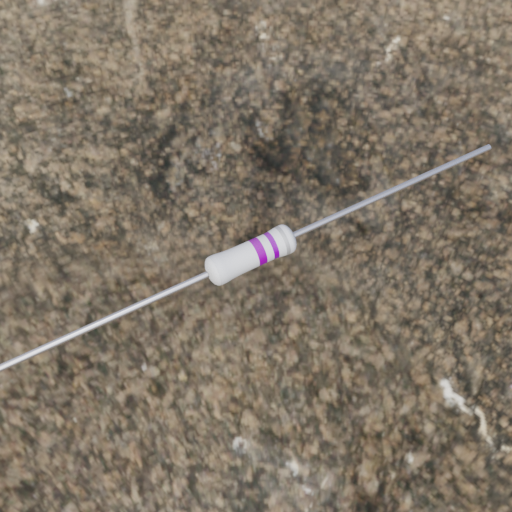
Resistor colour bands (in order): violet, violet, silver